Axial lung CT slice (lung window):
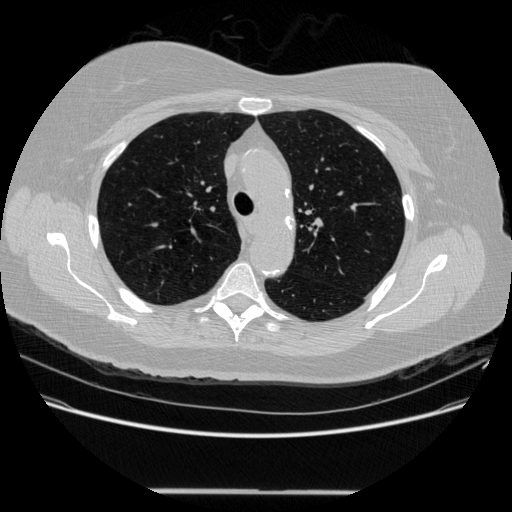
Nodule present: no